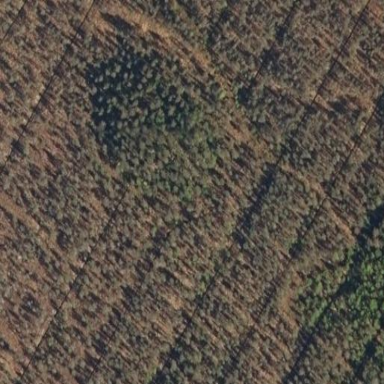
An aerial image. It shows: Woodland with needle-leaved trees.